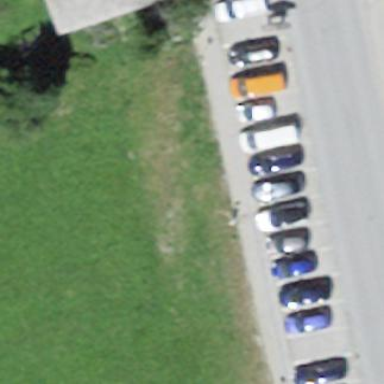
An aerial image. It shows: Parking area with asphalt surface.